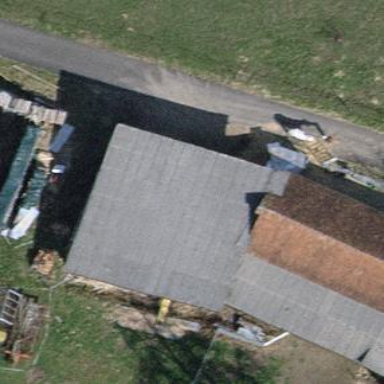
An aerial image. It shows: View of roof of building.